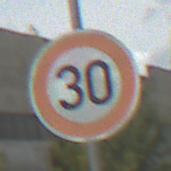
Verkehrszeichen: Geschwindigkeit30
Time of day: Midday
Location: Outdoor (Suburban)
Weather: PartlyCloudy
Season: Summer
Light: Natural